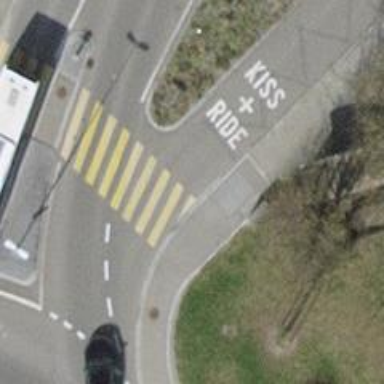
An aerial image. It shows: Marked road crossing with pedestrian island.